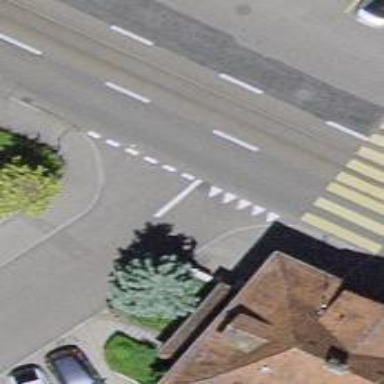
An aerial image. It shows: Road with "give way" sign.